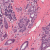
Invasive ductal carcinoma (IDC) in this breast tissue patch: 1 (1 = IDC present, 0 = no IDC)